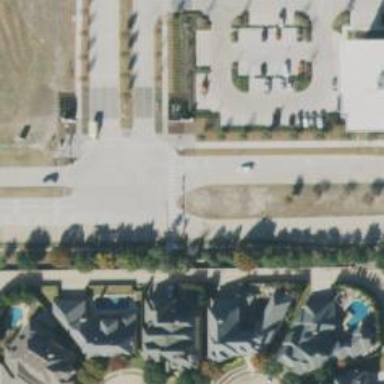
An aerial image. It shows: Secondary road with separate sidewalk.